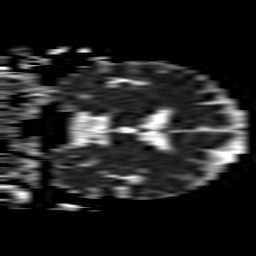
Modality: ADC
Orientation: coronal
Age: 72
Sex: male
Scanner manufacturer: philips
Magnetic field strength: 1.5 T
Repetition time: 3.395 s
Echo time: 0.06922 s